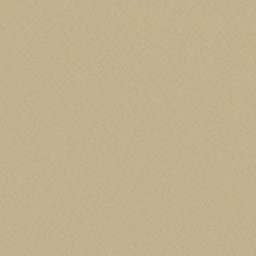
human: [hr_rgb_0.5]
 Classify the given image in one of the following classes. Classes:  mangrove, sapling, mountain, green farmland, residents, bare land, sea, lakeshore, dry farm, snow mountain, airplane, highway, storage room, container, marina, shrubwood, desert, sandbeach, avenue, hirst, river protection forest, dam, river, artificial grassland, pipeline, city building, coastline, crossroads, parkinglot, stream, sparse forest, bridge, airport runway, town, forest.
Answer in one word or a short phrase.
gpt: desert